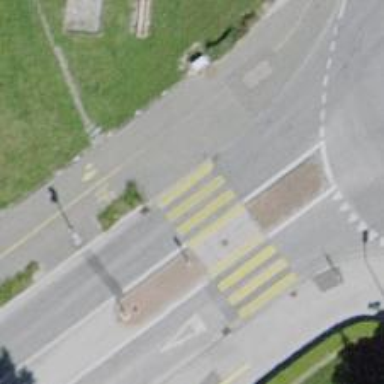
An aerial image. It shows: Uncontrolled zebra crossing with pedestrian island.